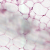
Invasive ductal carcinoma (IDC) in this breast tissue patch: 0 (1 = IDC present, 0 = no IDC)